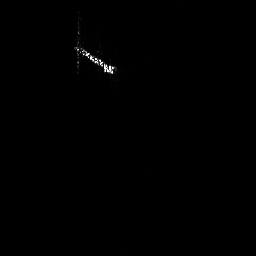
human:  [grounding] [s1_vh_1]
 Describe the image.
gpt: In the satellite image, there is  <ref>1 large ship </ref> <box>[[27, 5, 45, 29, 0]]</box> located at top.